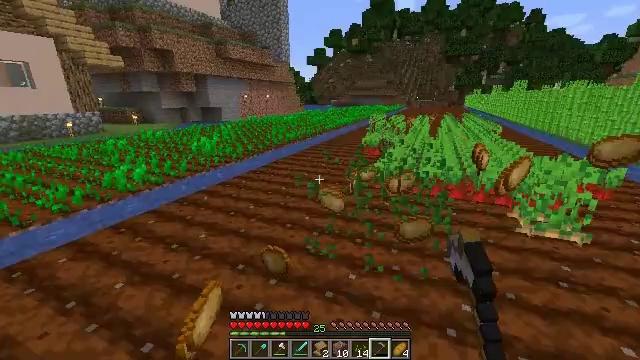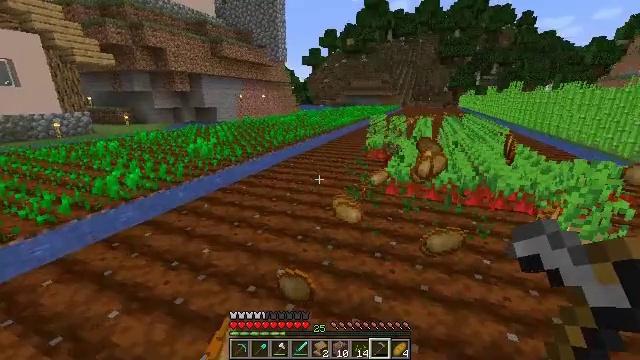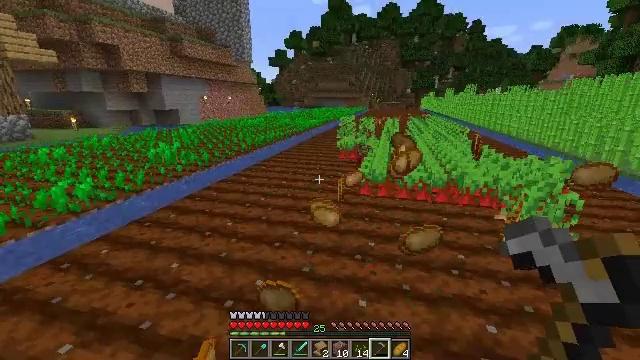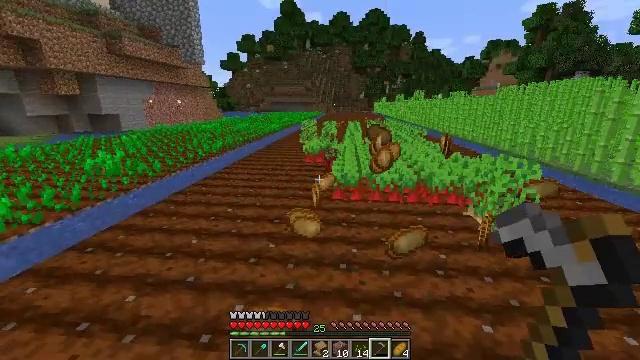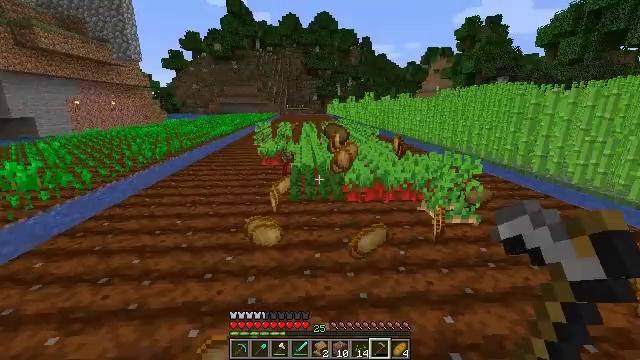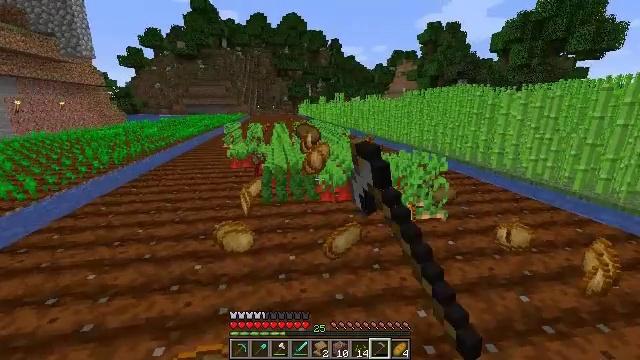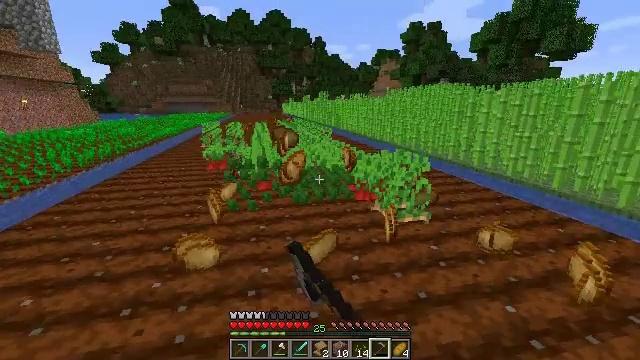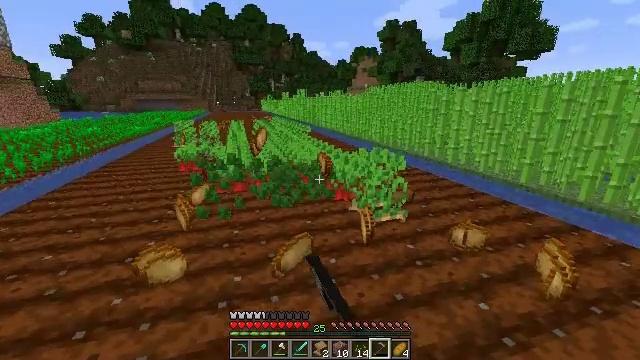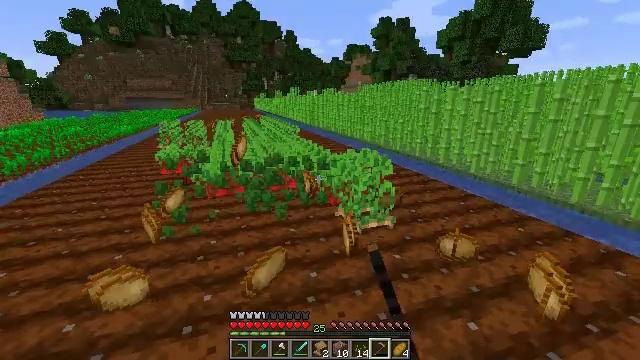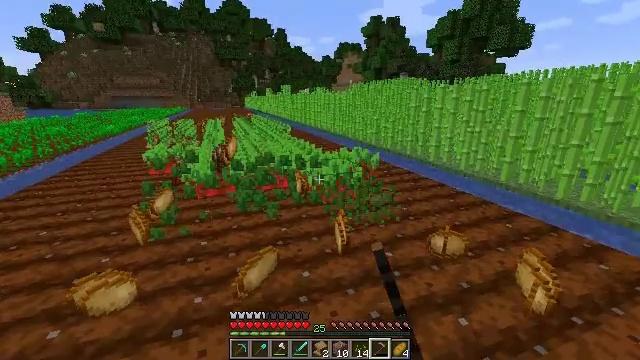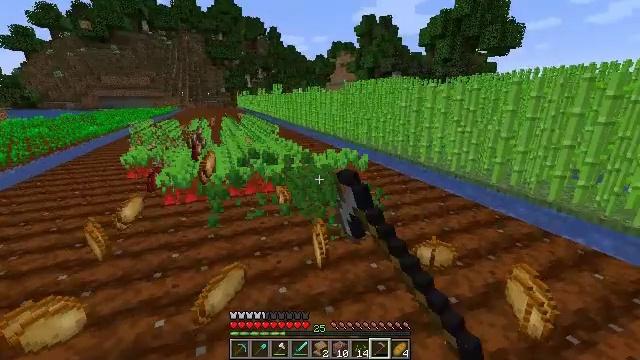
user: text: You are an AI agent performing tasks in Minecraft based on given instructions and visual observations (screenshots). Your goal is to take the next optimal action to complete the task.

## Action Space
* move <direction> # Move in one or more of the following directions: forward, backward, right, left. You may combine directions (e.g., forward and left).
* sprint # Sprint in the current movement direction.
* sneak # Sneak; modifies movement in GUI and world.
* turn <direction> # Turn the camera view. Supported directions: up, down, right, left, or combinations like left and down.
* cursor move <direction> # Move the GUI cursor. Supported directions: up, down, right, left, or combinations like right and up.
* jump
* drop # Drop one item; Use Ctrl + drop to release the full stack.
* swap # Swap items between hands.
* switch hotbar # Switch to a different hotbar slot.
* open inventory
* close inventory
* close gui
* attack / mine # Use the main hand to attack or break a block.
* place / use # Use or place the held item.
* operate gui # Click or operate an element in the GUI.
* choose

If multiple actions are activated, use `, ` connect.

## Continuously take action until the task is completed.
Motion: motion action
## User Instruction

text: Gather beetroots by breaking the plants.
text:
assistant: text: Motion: move forward and move left, turn right, attack / mine
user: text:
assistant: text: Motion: move forward and move left, turn right, attack / mine
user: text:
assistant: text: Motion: move forward and move left, turn right, attack / mine
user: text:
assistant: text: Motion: move forward and move right, turn right, attack / mine
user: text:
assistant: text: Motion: move forward and move right, turn right, attack / mine
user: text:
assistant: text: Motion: move forward and move right, turn right, attack / mine
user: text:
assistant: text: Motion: move forward and move right, turn right, attack / mine
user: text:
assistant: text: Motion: move forward and move right, turn right, attack / mine
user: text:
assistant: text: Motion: move forward and move right, turn right, attack / mine
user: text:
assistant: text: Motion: move forward and move right, turn right, attack / mine
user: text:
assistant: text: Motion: attack / mine